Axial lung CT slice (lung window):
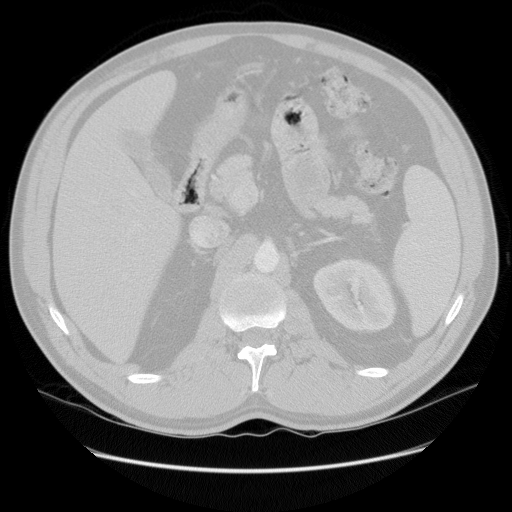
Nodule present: no